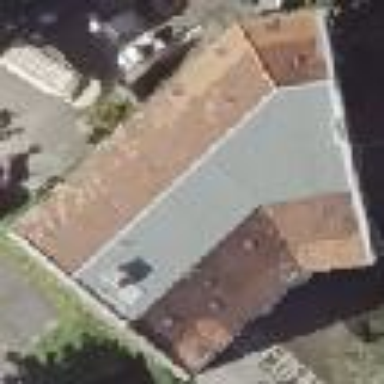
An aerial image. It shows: Unique apartment building with double saltbox roof shape.